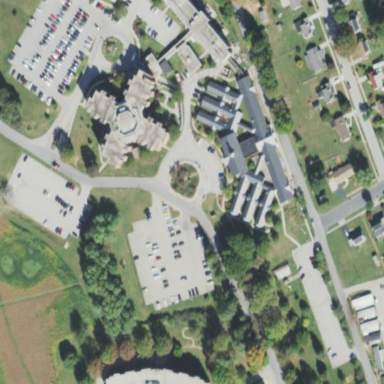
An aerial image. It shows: Nursing home.